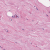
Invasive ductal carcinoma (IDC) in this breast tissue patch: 0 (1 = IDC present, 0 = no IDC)